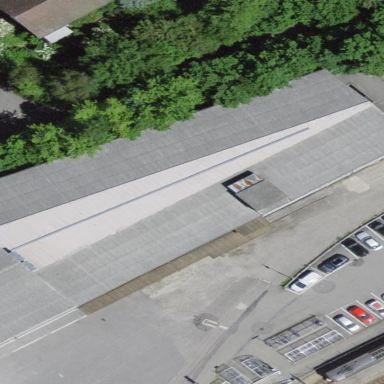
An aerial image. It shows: Warehouse building.